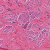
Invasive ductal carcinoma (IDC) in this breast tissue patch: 0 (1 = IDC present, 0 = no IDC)